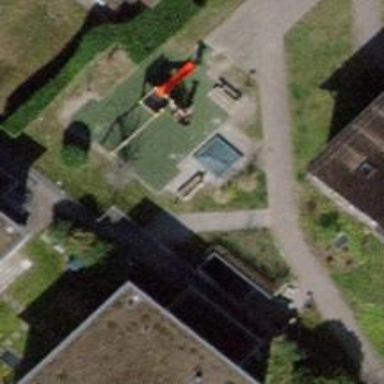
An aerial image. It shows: Sandpit playground.